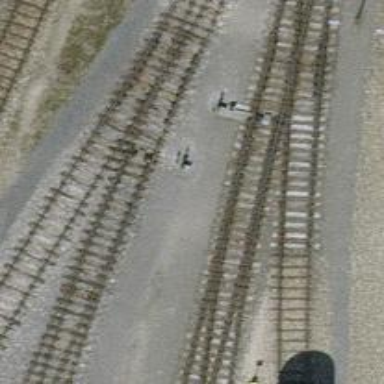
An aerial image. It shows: Single-track railway siding.